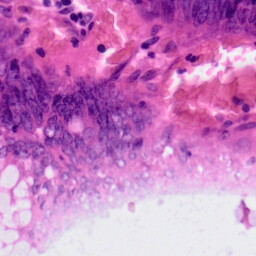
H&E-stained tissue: Colon